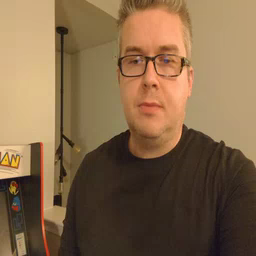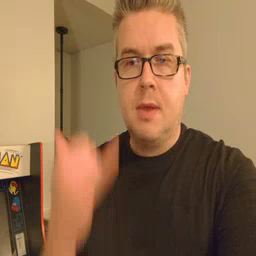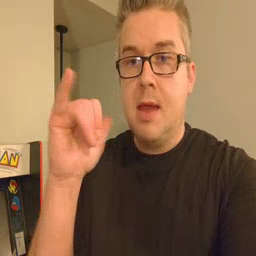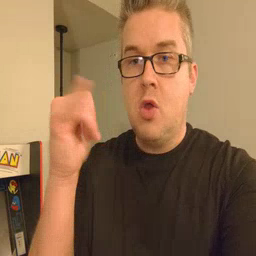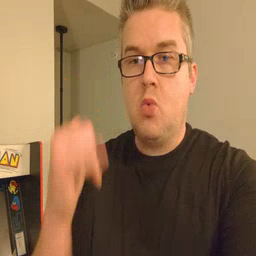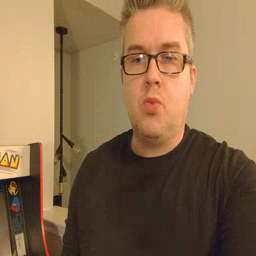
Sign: yellow